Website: crate-barrel
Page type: address-validator
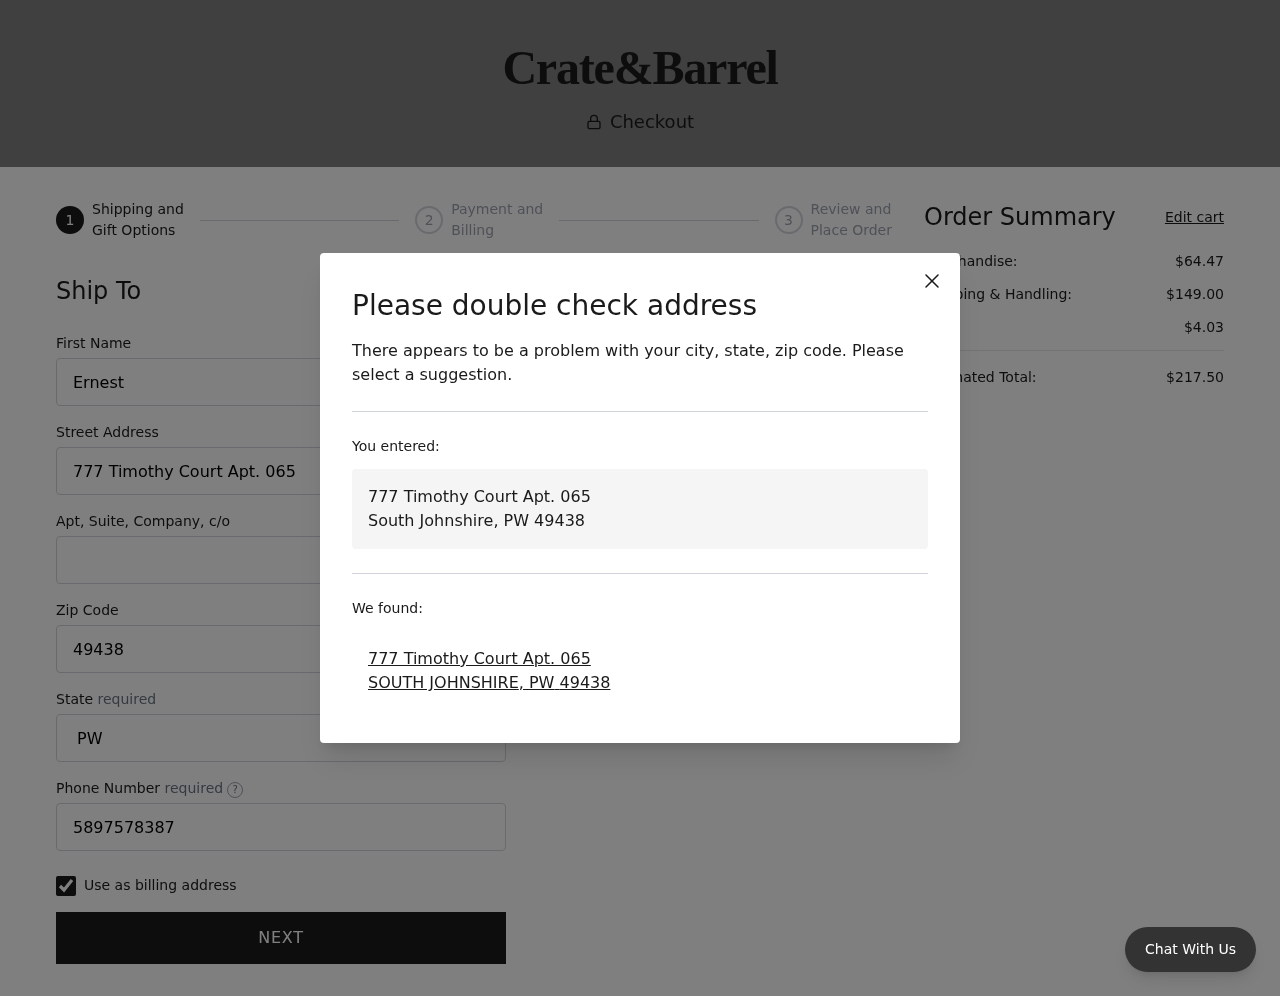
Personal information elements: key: PII_CITY
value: South Johnshire
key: PII_CITY
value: SOUTH JOHNSHIRE
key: PII_FIRSTNAME
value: Ernest
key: PII_PHONE
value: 5897578387
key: PII_POSTCODE
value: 49438
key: PII_STATE
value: PW
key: PII_STATE_ABBR
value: PW
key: PII_STREET
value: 777 Timothy Court Apt. 065
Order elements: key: ORDER_SUBTOTAL
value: $64.47
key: ORDER_SHIPPING_COST
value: $149.00
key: ORDER_TAX
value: $4.03
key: ORDER_TOTAL
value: $217.50